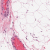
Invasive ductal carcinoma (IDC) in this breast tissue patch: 0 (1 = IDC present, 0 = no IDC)